Question: I've got an ItemsControl for basically an array of comboboxes, textboxes and buttons:

The XAML for that bottom section is all within the ItemsControl: (Having a problem with the button, the last element)
'''
<ItemsControl Grid.Row="2"
ItemsSource="{Binding CommandLinesOc}">
<ItemsControl.ItemsPanel>
<ItemsPanelTemplate>
<StackPanel Orientation="Vertical" />
</ItemsPanelTemplate>
</ItemsControl.ItemsPanel>
<ItemsControl.ItemTemplate>
<DataTemplate>
<Grid>
<Grid.ColumnDefinitions>
<ColumnDefinition Width="*" />
<ColumnDefinition Width="*" />
<ColumnDefinition Width="*" />
<ColumnDefinition Width="*" />
<ColumnDefinition Width="*" />
</Grid.ColumnDefinitions>
<Label Content="Send Command:"
HorizontalAlignment="Right"
Grid.Row="1" />
<ComboBox Grid.Column="1"
Grid.Row="1"
ItemsSource="{Binding ChromaCommandsCvs.View}"
SelectedItem="{Binding SelectedChromaCommand, UpdateSourceTrigger=PropertyChanged}" />
<Label Grid.Column="2"
Grid.Row="1"
Content="Parameter:"
HorizontalAlignment="Right" />
<TextBox Grid.Column="3"
Grid.Row="1"
Text="{Binding Parameter, UpdateSourceTrigger=PropertyChanged}" />
<Button Grid.Column="4"
DataContext="ChromaGUI.MainWindow"
Grid.Row="1"
Content="Send"
HorizontalAlignment="Center"
FontSize="15"
Command="{Binding RelativeSource=
{RelativeSource Mode=FindAncestor,
AncestorType={x:Type Window}},
Path=DataContext.SendMessageCommand}"
CommandParameter="{Binding FullCommandString}"/>
</Grid>
</DataTemplate>
</ItemsControl.ItemTemplate>
</ItemsControl>
'''
As you can see, I've got the button element bound to a relay command. I had to use the main window relative source since the ItemsControl is setting the data context to an item in CommandLinesOc.
That all works fine - the problem is that CommandParameter seems to be inheriting the same relative source context, as I can't get FullCommandString (or any other property of one of the items in the observable collection, like Parameter or SelectedChromaCommand) to resolve to anything. So my question is, can I (and how do I) set the data context for the CommandParameter to be what the ItemsControl is giving me, while keeping the context for the Command the parent window?
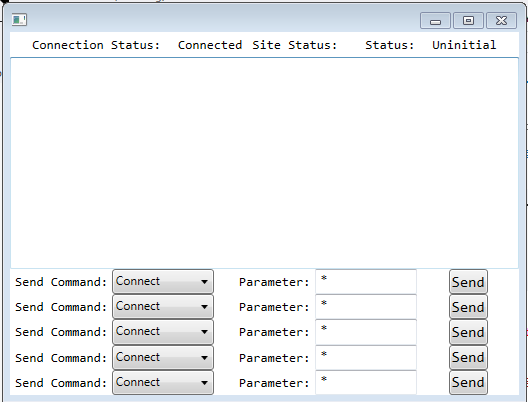
Answer: Currently, you have the button 'DataContext' set to a string "ChromaGUI.MainWindow" :
'''
<Button DataContext="ChromaGUI.MainWindow"
.......
Command="{Binding RelativeSource=
{RelativeSource Mode=FindAncestor,
AncestorType={x:Type Window}},
Path=DataContext.SendMessageCommand}"
CommandParameter="{Binding FullCommandString}"/>
'''
String doesn't have property 'FullCommandString', so your command parameter binding will fail. Simply remove 'DataContext' setting in the button to make it use default 'DataContext' which is corresponding item in the 'ItemsSource' :
'''
<Button
.......
Command="{Binding RelativeSource=
{RelativeSource Mode=FindAncestor,
AncestorType={x:Type Window}},
Path=DataContext.SendMessageCommand}"
CommandParameter="{Binding FullCommandString}"/>
'''